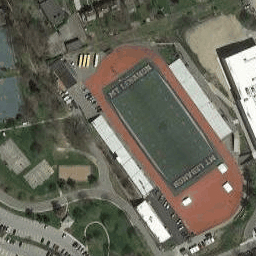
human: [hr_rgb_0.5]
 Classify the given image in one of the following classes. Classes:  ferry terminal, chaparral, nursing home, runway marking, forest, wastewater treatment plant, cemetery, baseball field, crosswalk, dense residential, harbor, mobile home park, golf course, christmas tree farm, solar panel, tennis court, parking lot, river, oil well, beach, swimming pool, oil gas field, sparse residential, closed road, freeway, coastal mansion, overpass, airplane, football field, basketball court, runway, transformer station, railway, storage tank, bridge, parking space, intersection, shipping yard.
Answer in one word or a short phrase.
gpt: football field